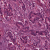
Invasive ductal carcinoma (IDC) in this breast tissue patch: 1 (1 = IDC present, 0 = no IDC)